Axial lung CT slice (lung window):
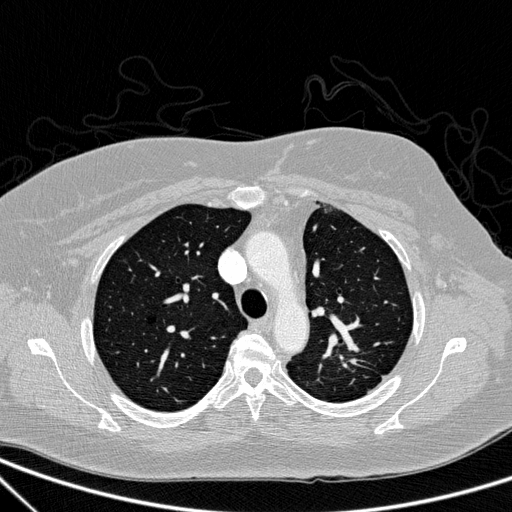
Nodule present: no